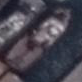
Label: civil